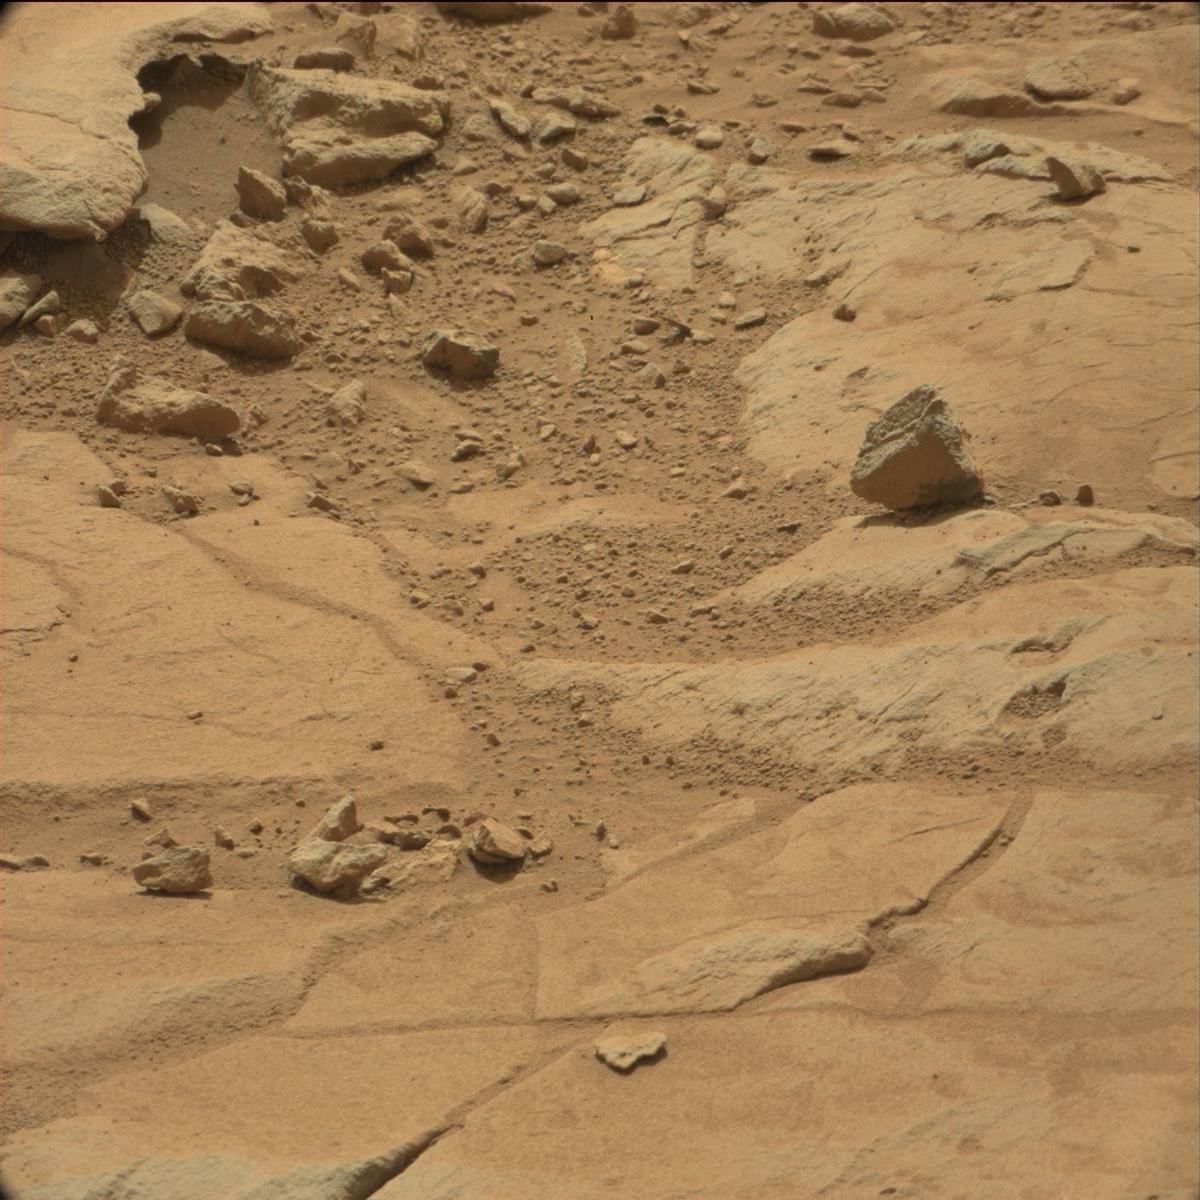
Terrain classes present: Bedrock, Rock, Sand / Soil